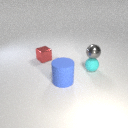
small gray metal sphere above small cyan rubber sphere